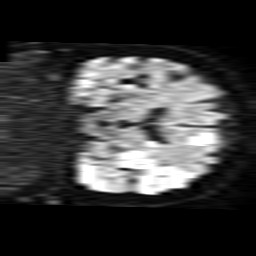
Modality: TRACE
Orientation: coronal
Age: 76
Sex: female
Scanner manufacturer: philips
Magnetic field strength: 1.5 T
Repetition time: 3.648 s
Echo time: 0.09255 s